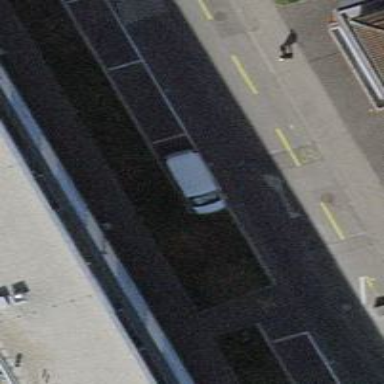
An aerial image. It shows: Parking lane designated for parking.